Question: In C++, or through a Linux shell script, how can I up-size an image by powers of 2 (e.g. a 40x60 image to 80x120) without any interpolation, so it comes out with a crisp pixelated looks like in the following image. Whenever I do it using Magick++'s 'Image' or Qt's 'QImage', it applies smoothing to the resulting image.

PS: There's already a <URL> that covers this for C#.
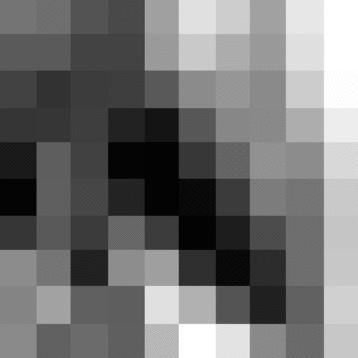
Answer: Since you have ImageMagick installed, a shell-script friendly option would be 'mogrify -scale 200% image.png' This uses linear resampling when scaling down, and nearest neighbor when scaling up.
If C++ is preferred, the 'scale' method in 'Image' works the same way.